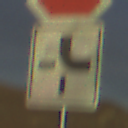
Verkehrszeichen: VerlaufVorfahrtsstrasse4
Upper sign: Stop
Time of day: SunriseSunset
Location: Outdoor (Nature)
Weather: PartlyCloudy
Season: NotSpecified
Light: Natural